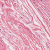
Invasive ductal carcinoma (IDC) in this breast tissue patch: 0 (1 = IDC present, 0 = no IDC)